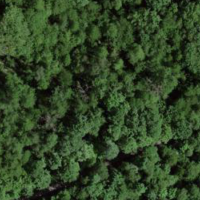
EUNIS habitat code: 44
Species observed at this site:
Rubus caesius